Question: maybe it's just a simple question: Where can i found the Splashscreenimages for iPhone 6 and iPhone 6+?
Everytime i build a project, i can't find the images for those iPhones. Are they still not available over Cordova and have to be created by myself, or do i overlook sth?
I have these Images in my Folder, is there a feature like upscaling them?

i hope you can help me!
Thanks in Advance
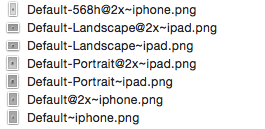
Answer: '''
cordova platform add ios@master --usegit
'''
fixed my problem and installed all the thinks i need incl. the new splashscreens